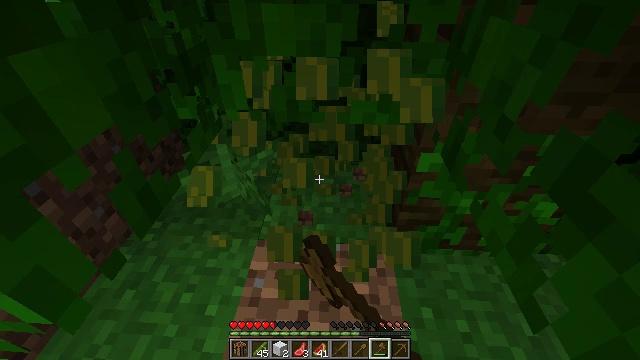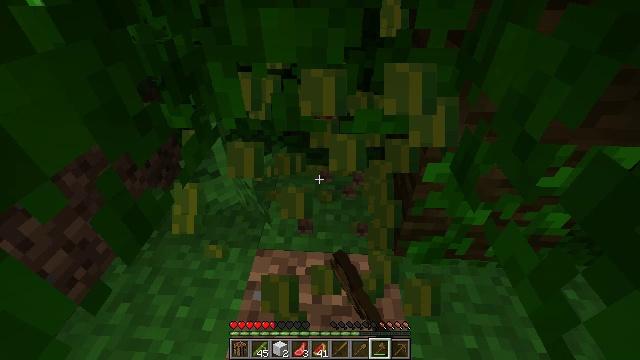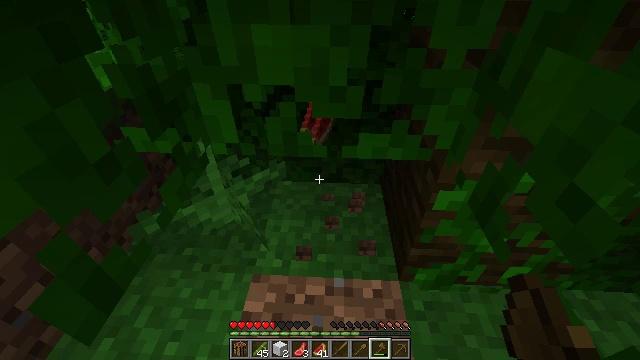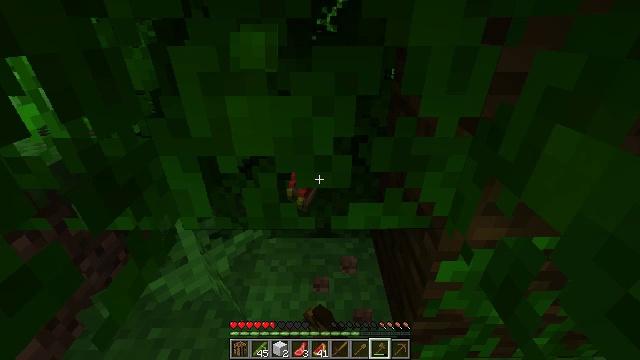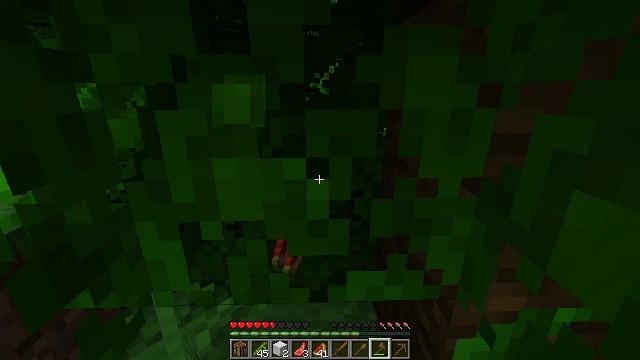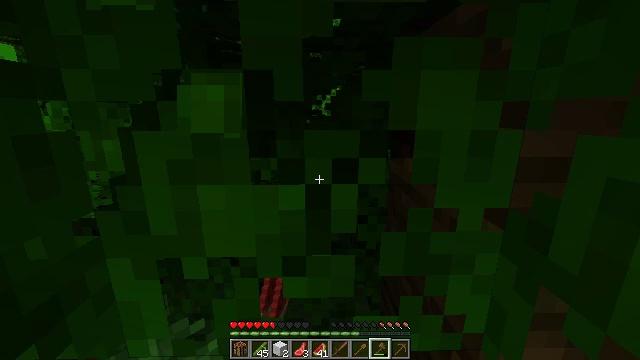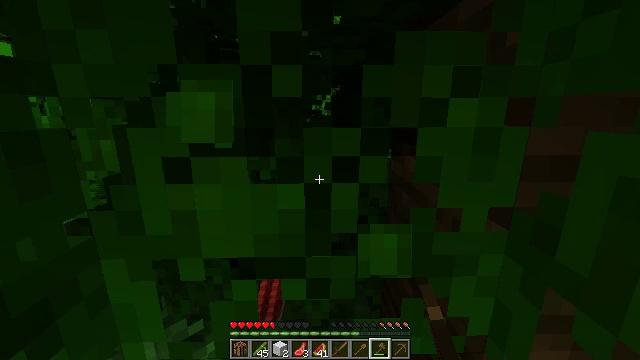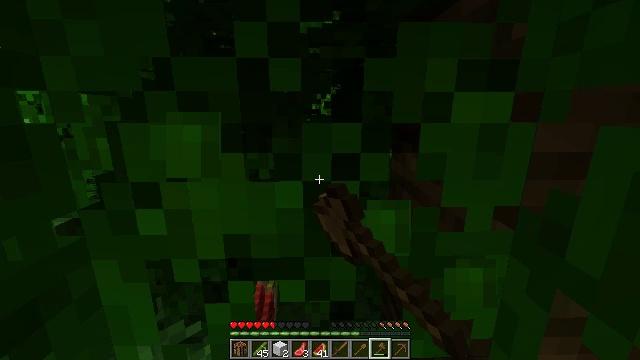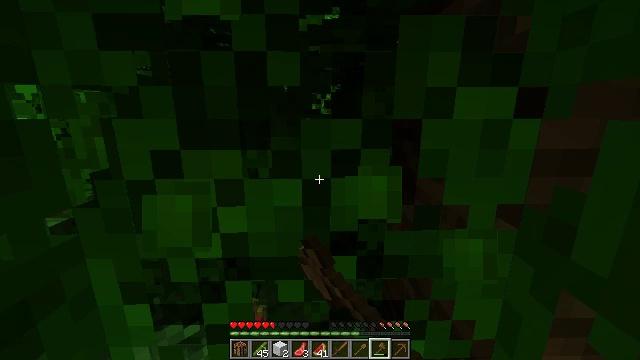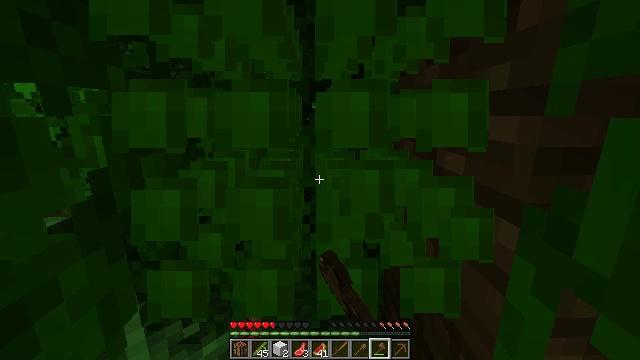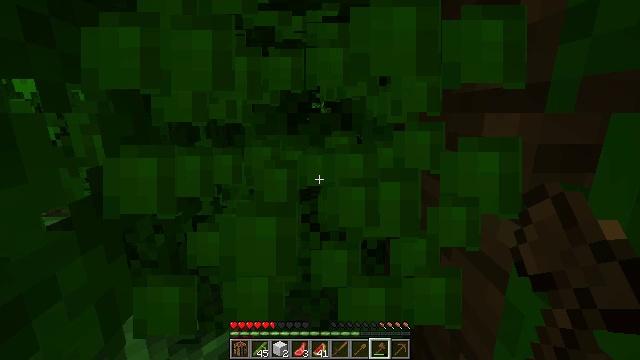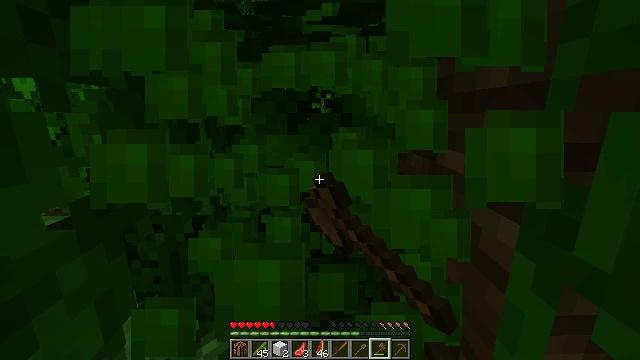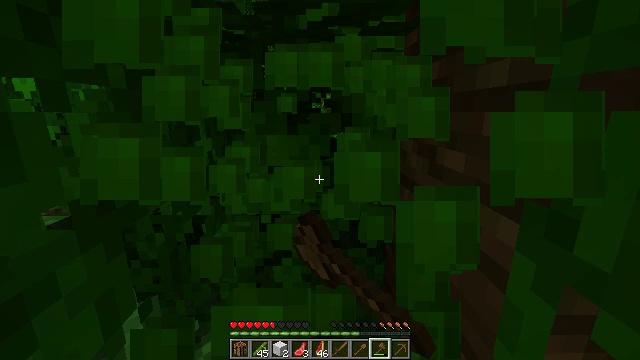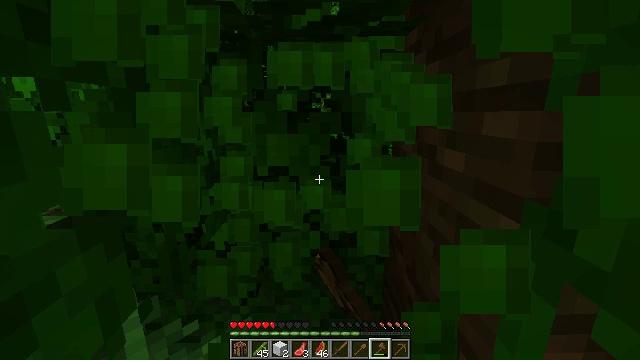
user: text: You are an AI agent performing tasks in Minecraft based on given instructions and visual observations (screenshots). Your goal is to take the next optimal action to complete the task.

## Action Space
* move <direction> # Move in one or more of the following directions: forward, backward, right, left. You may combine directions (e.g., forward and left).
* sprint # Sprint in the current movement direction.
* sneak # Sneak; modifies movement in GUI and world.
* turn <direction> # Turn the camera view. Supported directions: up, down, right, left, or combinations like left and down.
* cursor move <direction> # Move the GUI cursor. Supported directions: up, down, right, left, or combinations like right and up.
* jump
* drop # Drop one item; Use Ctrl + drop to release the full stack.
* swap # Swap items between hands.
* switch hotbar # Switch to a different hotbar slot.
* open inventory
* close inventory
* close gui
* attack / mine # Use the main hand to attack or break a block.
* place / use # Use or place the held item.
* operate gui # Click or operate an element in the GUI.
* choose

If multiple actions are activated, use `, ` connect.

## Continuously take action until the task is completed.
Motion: motion action
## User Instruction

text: Mine the jungle leaves to get saplings or sticks.
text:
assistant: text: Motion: move forward, attack / mine
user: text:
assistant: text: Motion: move forward, attack / mine
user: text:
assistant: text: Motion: move forward, turn right and up, attack / mine
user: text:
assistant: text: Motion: turn right and up, attack / mine
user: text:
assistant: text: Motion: turn up, attack / mine
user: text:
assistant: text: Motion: attack / mine
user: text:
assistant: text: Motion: attack / mine
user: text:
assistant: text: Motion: attack / mine
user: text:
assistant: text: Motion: attack / mine
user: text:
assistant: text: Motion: attack / mine
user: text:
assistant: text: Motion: attack / mine
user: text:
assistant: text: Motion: attack / mine
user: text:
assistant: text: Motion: attack / mine
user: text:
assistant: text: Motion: attack / mine